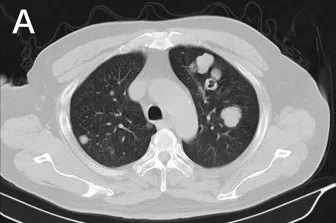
Chest CT and pelvic MRI before etoposide chemotherapy. Multiple nodules located in both sides of the lung.
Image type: radiology (ct)